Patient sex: F
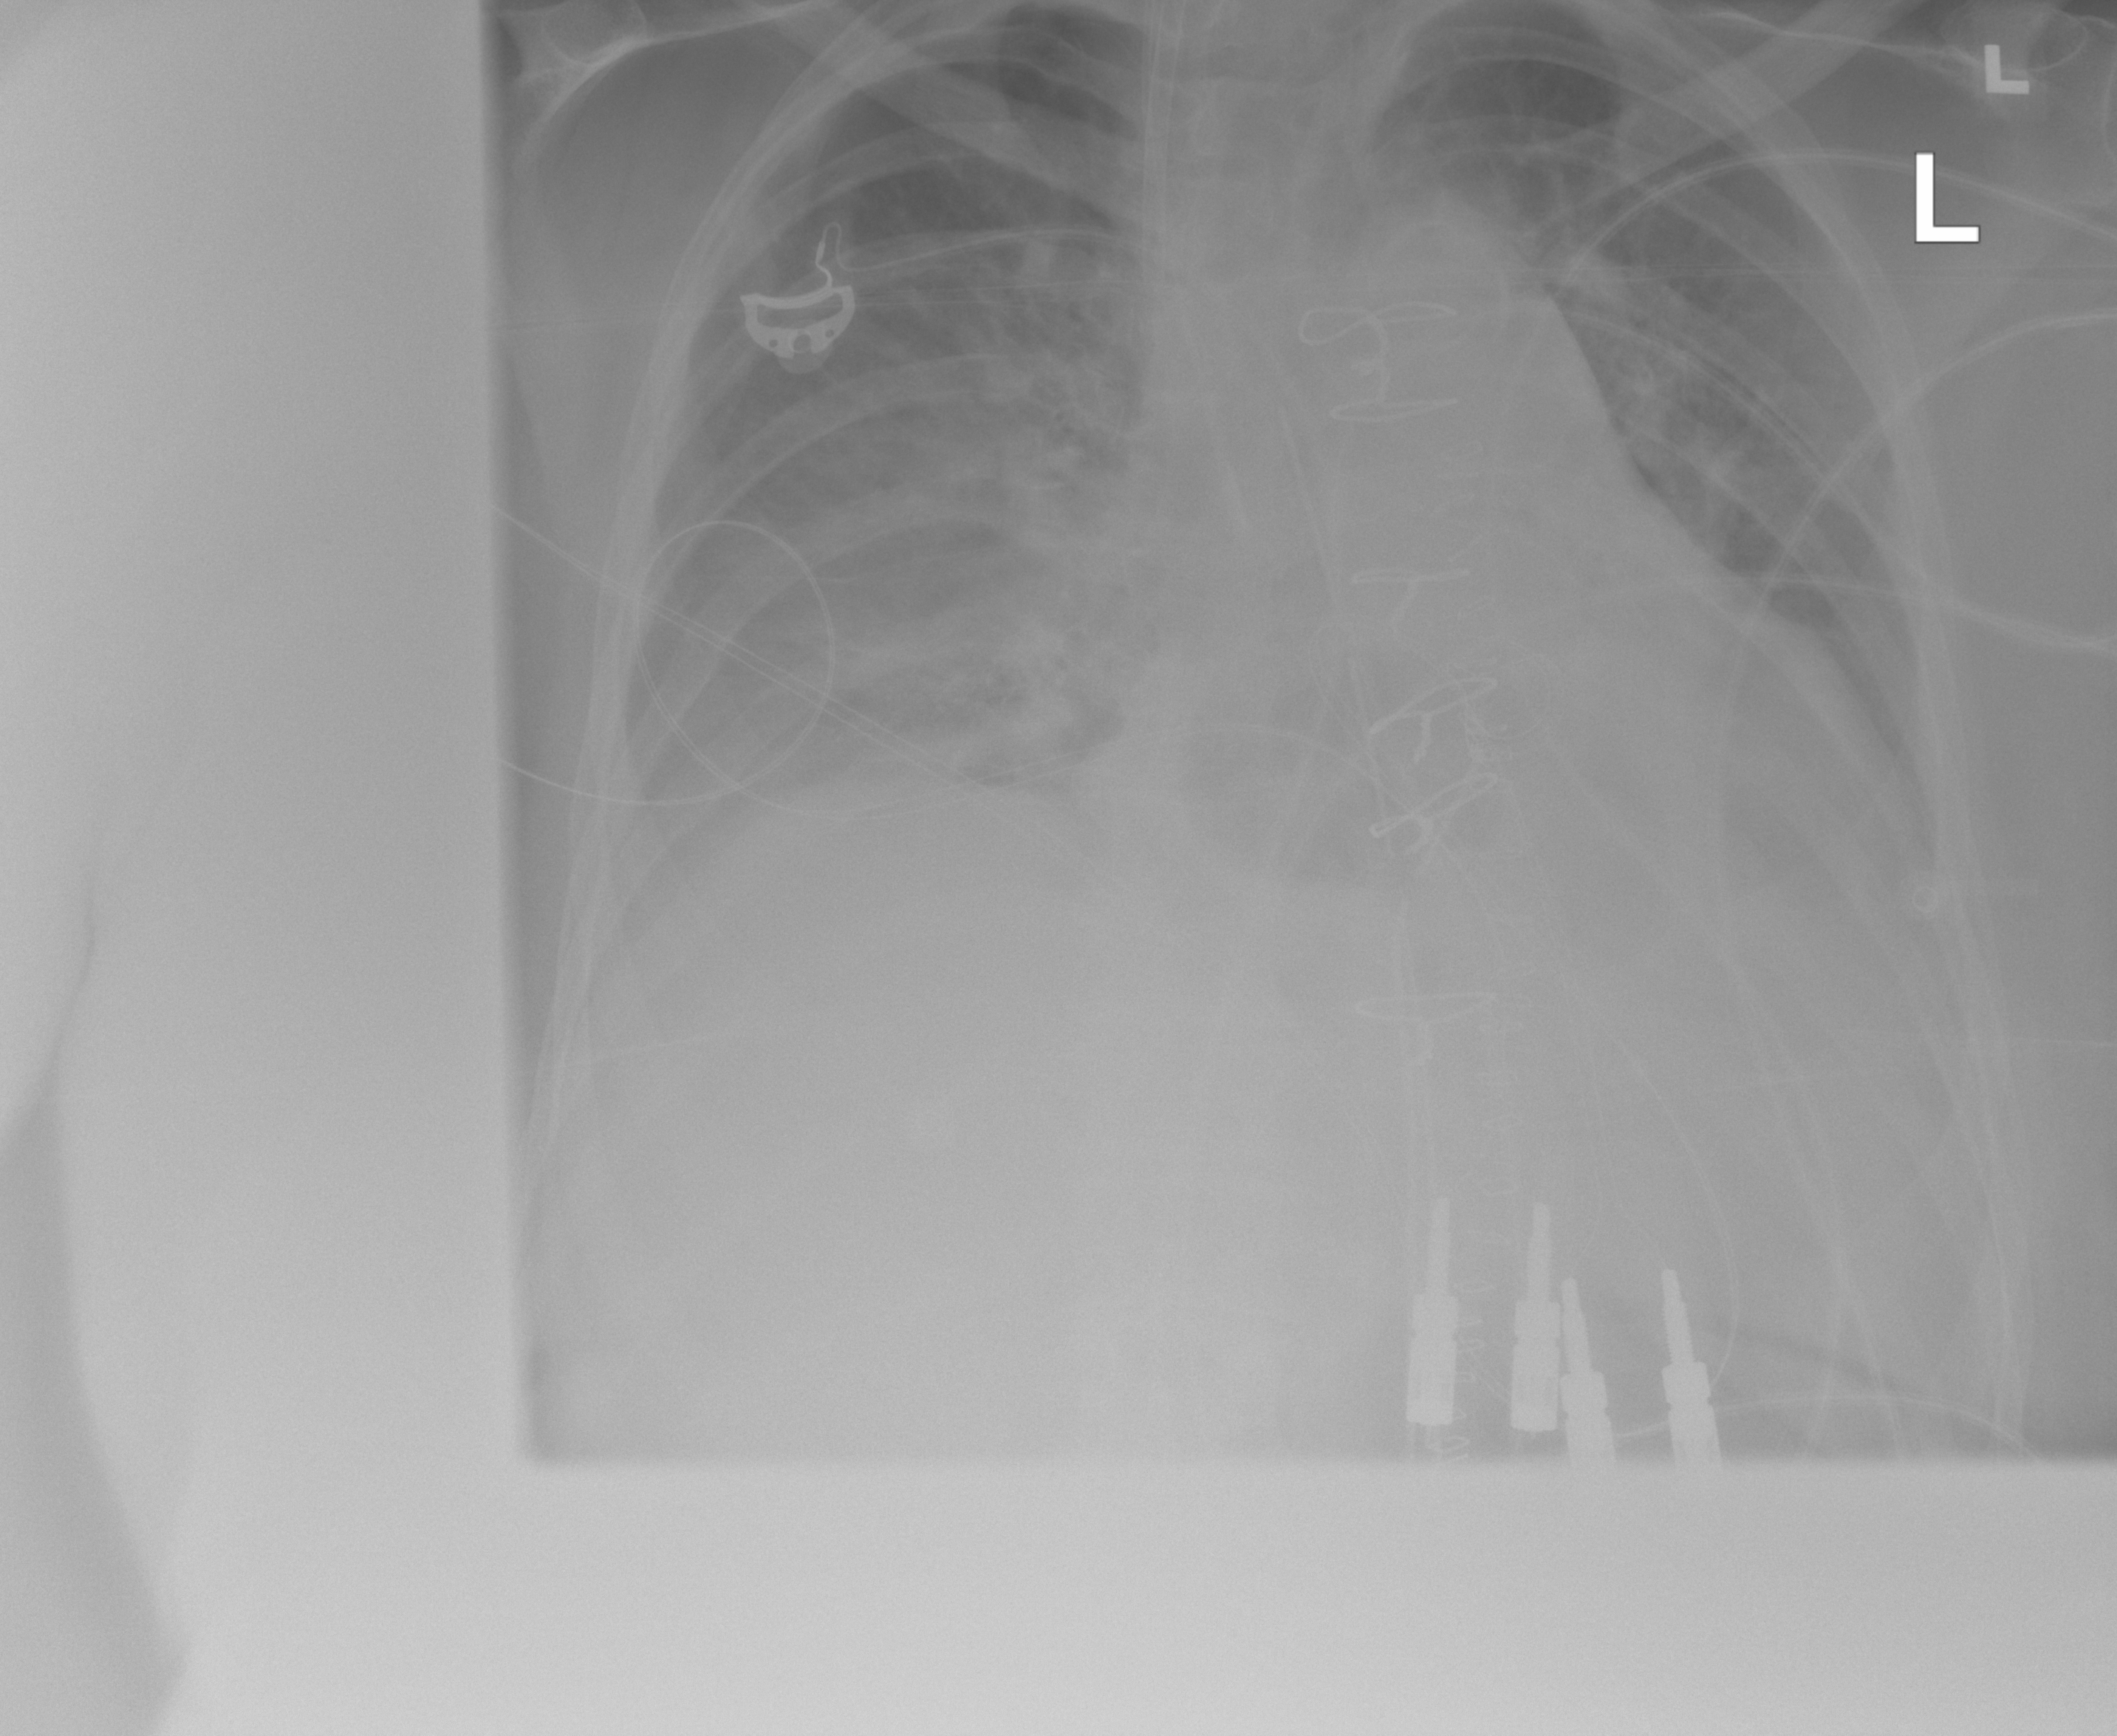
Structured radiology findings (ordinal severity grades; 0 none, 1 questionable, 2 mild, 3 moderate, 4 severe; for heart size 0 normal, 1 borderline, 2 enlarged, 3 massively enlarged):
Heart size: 0
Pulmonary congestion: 1
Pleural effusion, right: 2
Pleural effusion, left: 2
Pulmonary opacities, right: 2
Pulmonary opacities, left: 0
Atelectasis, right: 0
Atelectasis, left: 0